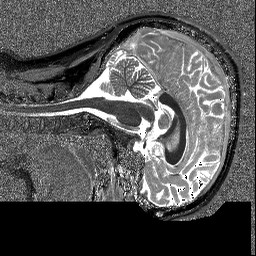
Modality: T1map
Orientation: sagittal
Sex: male